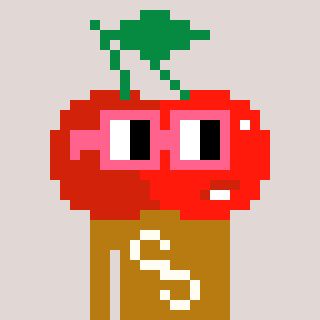
a pixel art character with square pink glasses, a cherry-shaped head and a gold-colored body on a warm background